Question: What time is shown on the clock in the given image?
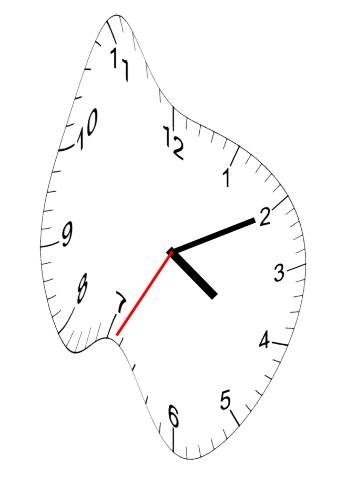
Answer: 04:10:35